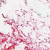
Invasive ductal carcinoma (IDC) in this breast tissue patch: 0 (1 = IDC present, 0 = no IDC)